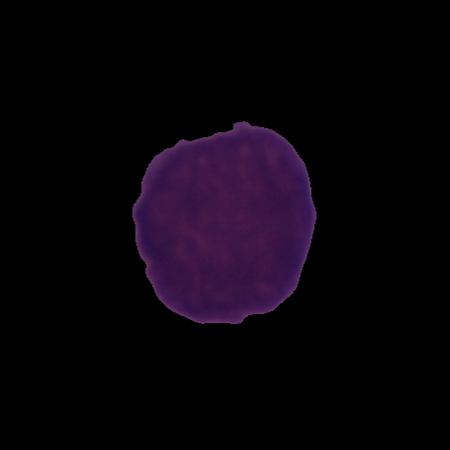
Label: cancer